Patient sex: M
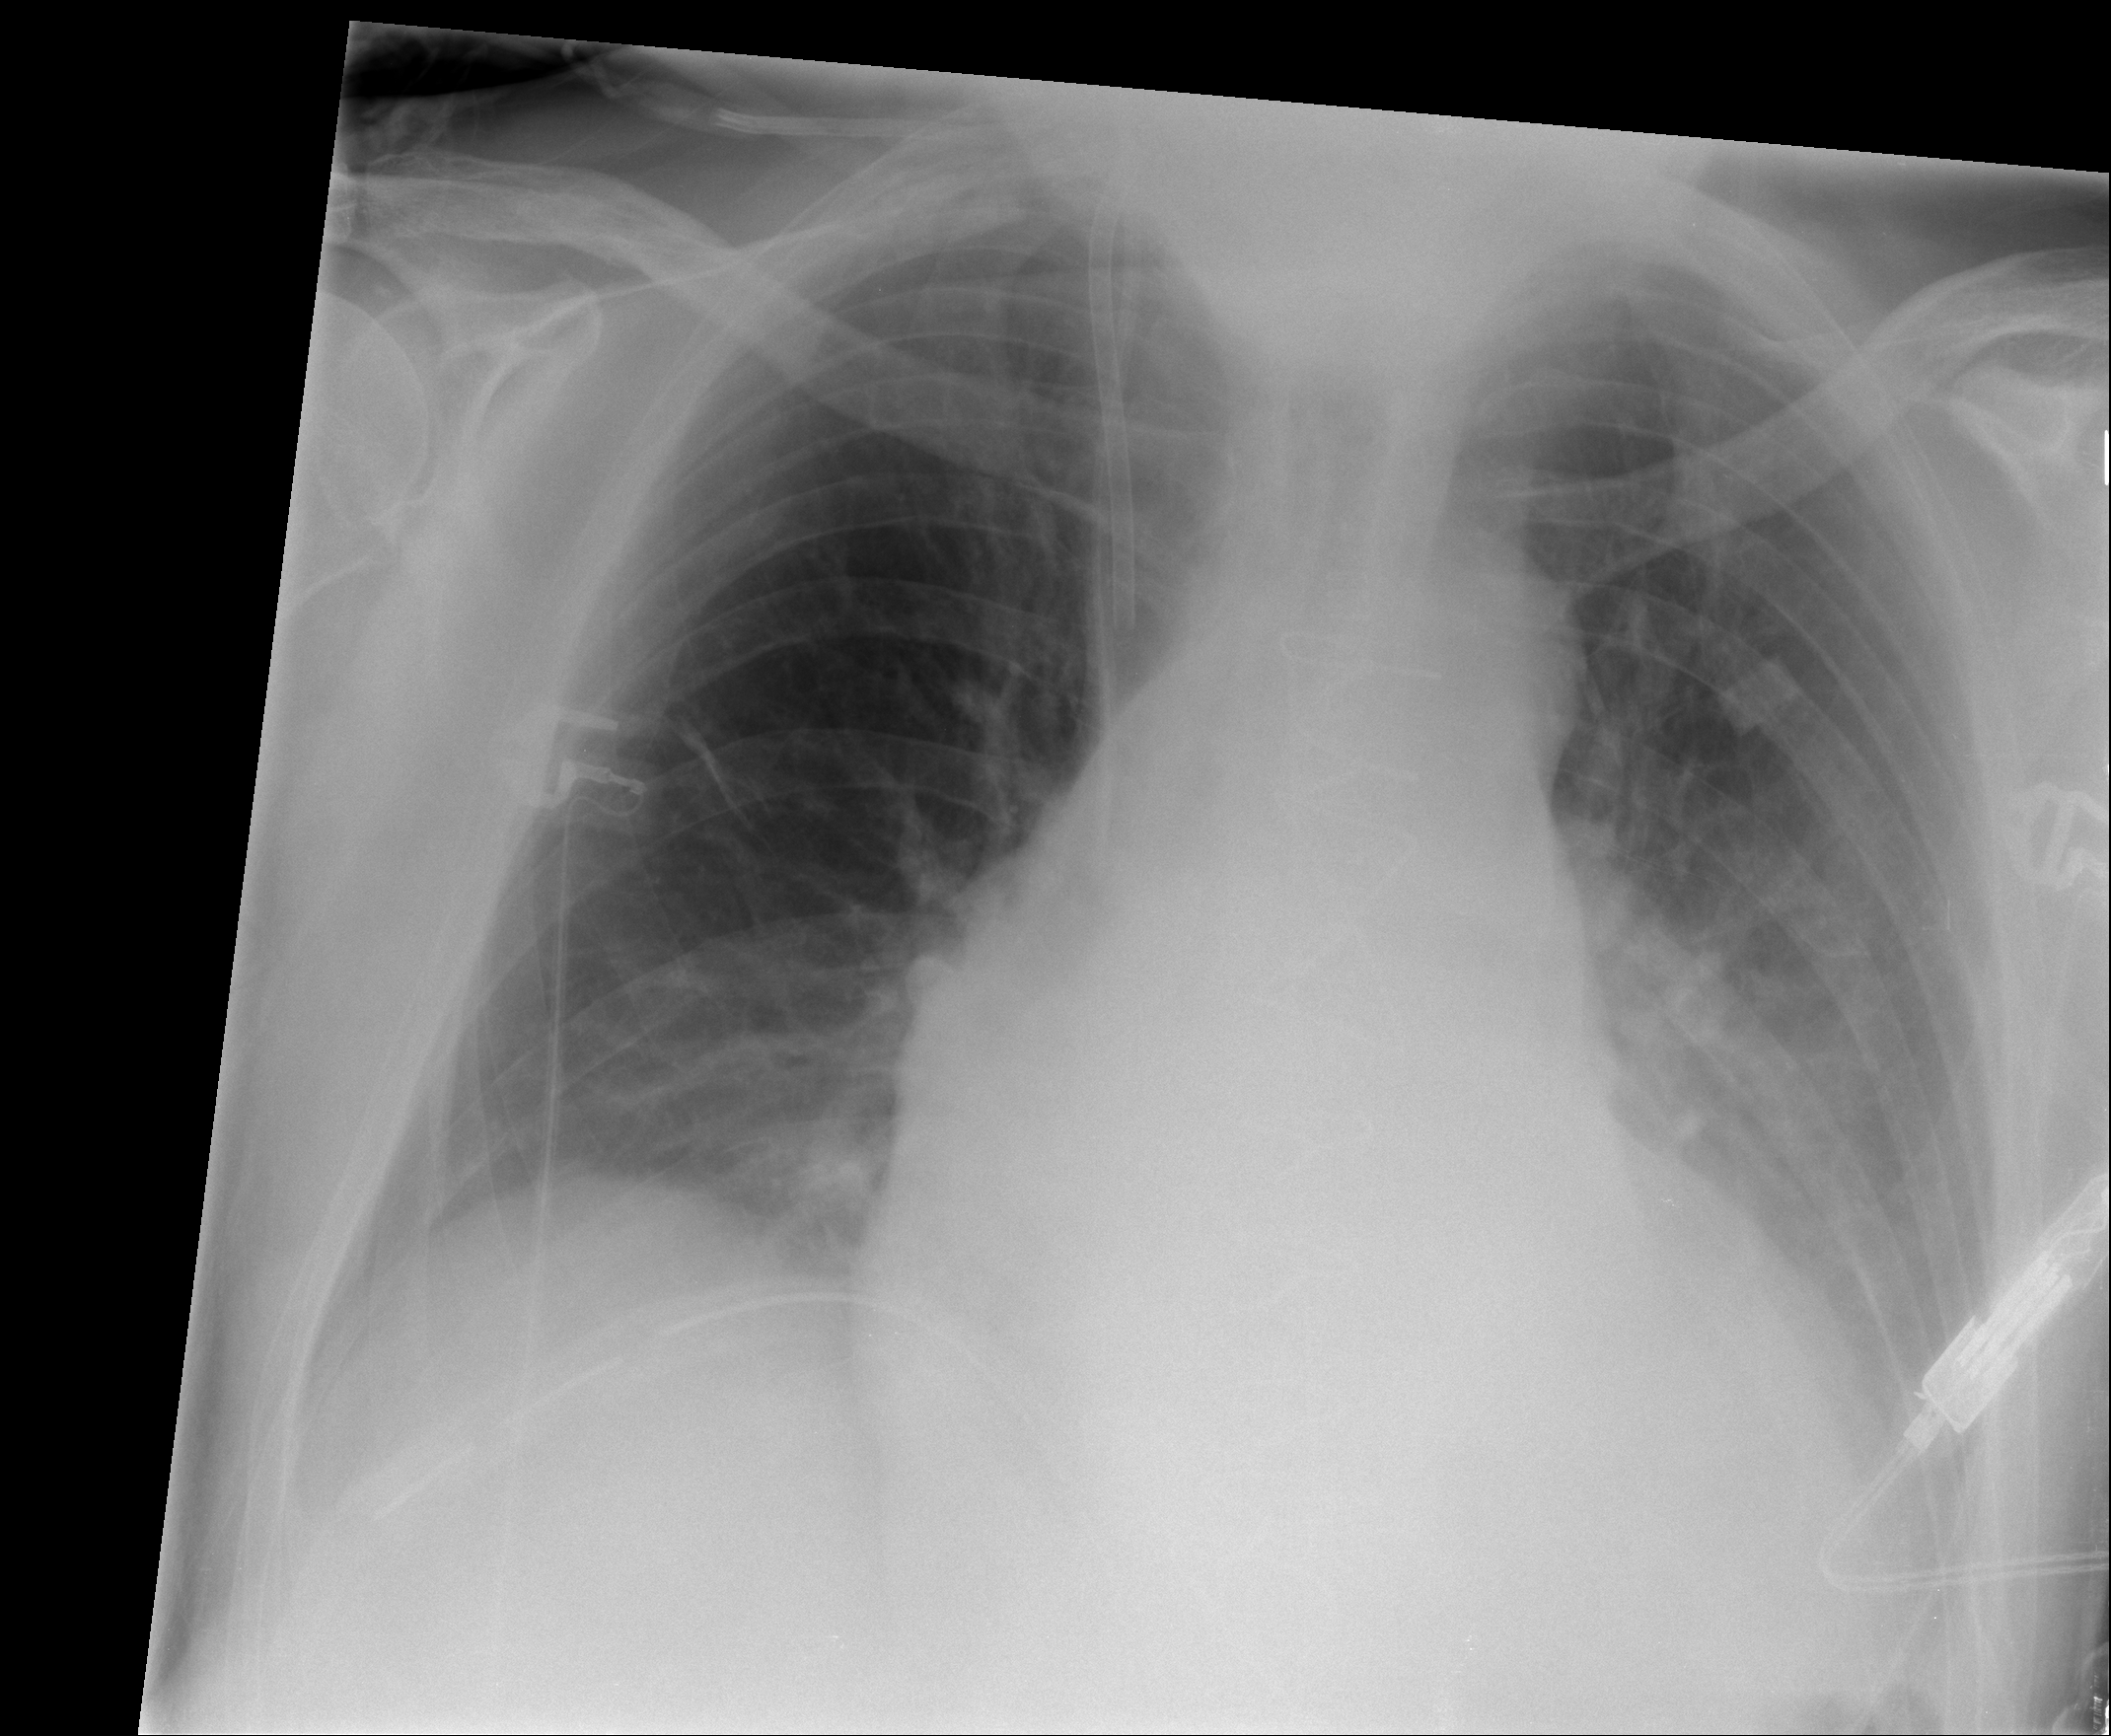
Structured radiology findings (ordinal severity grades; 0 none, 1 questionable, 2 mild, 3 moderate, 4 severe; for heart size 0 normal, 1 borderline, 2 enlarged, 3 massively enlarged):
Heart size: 2
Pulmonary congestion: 0
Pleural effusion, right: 1
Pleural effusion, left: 2
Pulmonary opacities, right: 0
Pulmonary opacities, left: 0
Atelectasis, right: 0
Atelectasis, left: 0